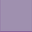
Piece: xx